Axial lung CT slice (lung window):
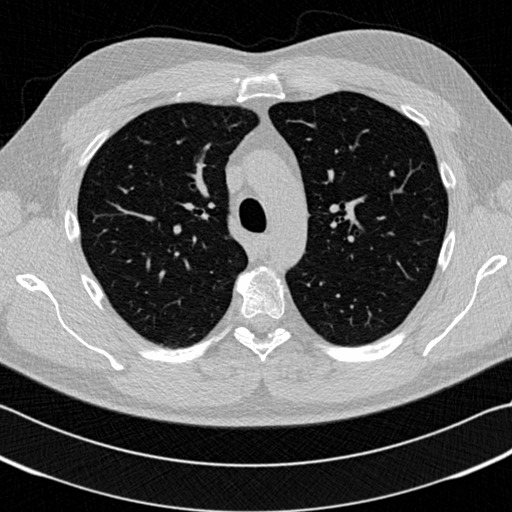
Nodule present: no